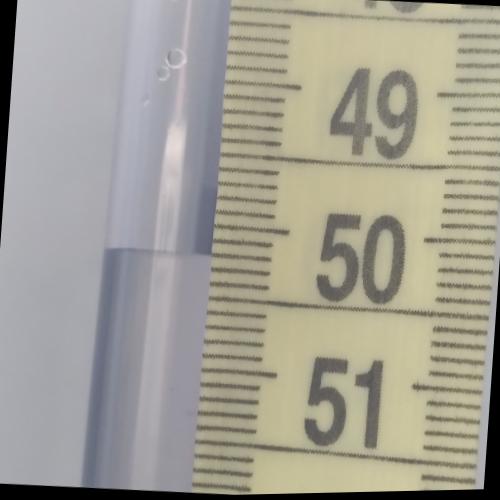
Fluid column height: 50.2 cm